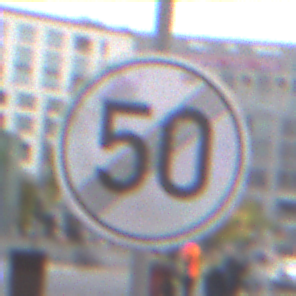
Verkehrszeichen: EndeGeschwindigkeit50
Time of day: MorningAfternoon
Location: Outdoor (Urban)
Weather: Overcast
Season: NotSpecified
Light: Natural